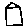
Label: house